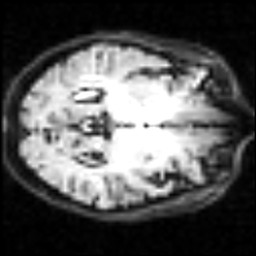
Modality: inplaneT2
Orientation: axial